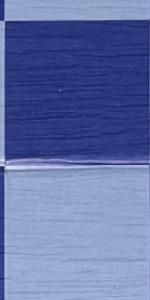
Label: Empty